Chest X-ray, PA view. Patient: 68 years old, sex F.
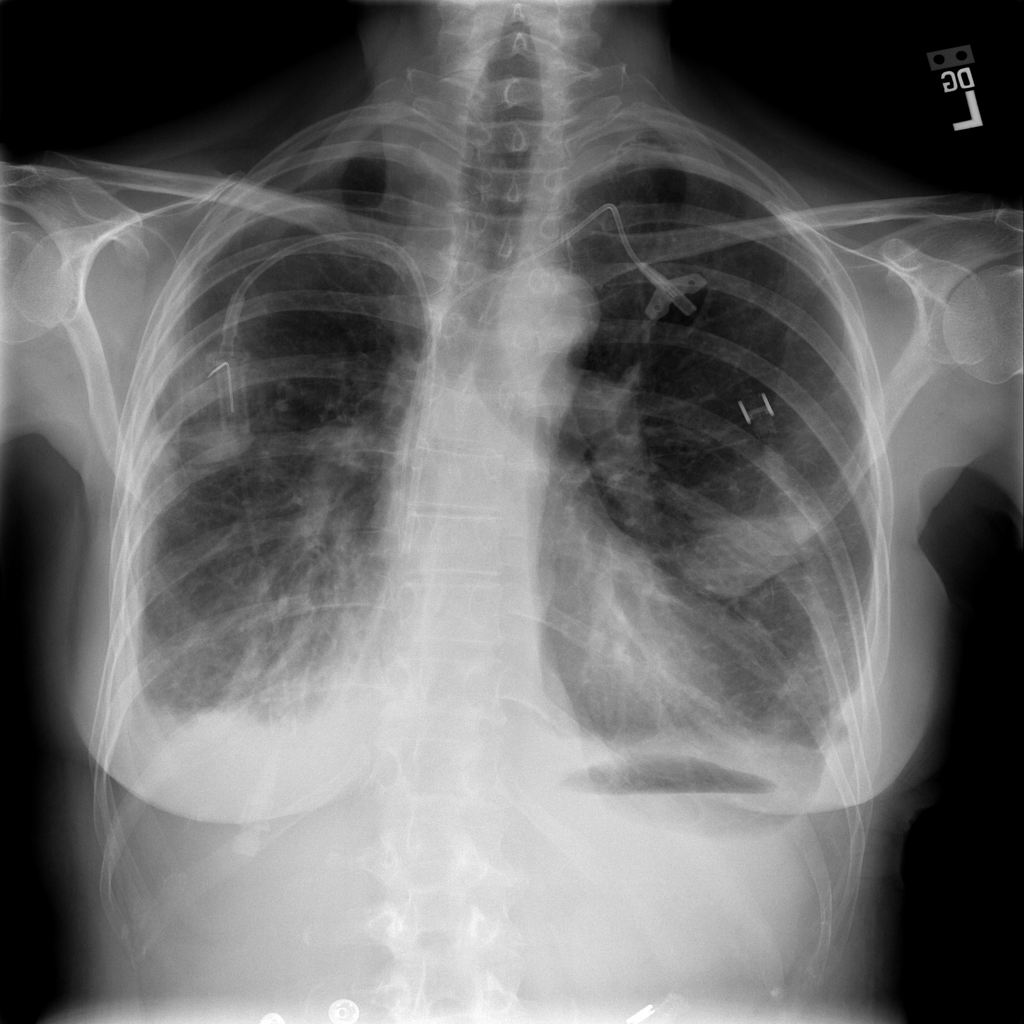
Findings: Effusion, Infiltration, Pleural_Thickening